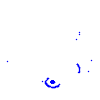
Particle: electron